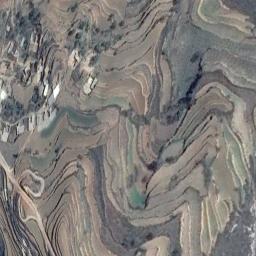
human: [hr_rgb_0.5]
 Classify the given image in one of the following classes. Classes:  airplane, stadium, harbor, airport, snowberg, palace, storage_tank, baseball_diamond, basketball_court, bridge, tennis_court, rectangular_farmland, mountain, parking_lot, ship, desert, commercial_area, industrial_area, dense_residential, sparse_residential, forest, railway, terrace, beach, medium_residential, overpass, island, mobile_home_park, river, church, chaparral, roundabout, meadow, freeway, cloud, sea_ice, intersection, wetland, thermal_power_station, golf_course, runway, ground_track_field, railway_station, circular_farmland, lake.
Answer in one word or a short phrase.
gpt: terrace